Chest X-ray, AP view. Patient: 44 years old, sex F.
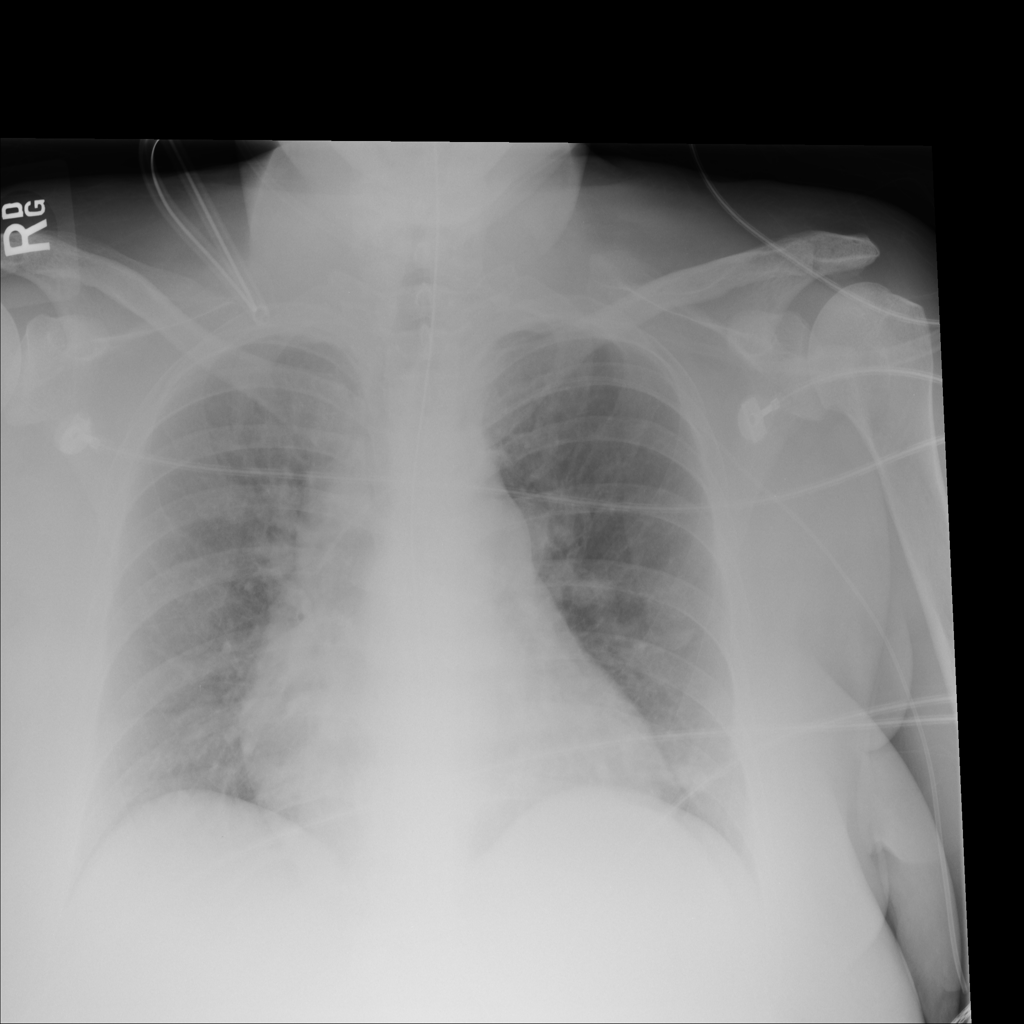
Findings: No Finding